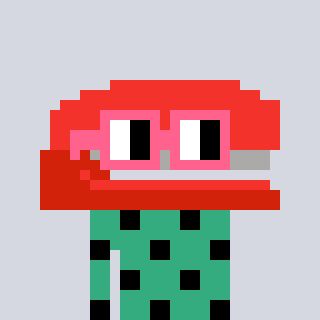
a pixel art character with square pink glasses, a stapler-shaped head and a teal-colored body on a cool background